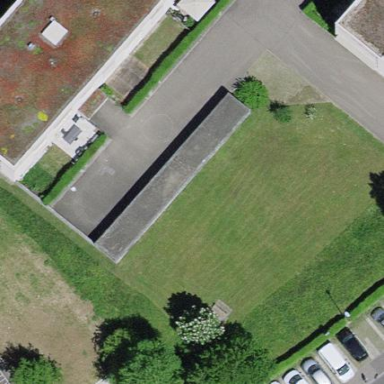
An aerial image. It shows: Bicycle parking area with wall loops.